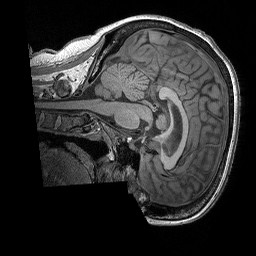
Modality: T1w
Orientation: sagittal
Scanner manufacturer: siemens
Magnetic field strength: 3 T
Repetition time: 2.3 s
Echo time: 0.00298 s